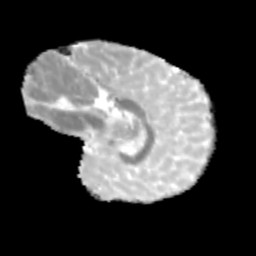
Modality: MD
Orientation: sagittal
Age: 12
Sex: male
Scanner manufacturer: siemens
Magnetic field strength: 3 T
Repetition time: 3.8 s
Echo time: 0.07 s